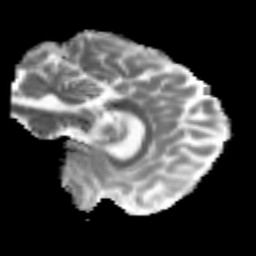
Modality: MD
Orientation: sagittal
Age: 21
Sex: male
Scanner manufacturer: siemens
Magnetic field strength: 3 T
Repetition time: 3.5 s
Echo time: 0.125 s